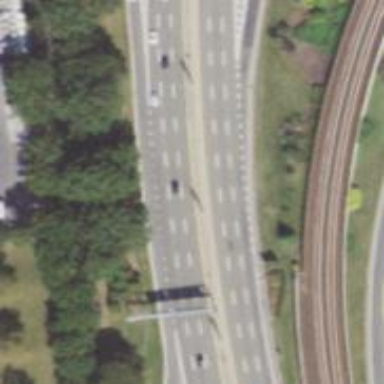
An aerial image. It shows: Motorway junction.